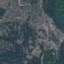
Label: HerbaceousVegetation